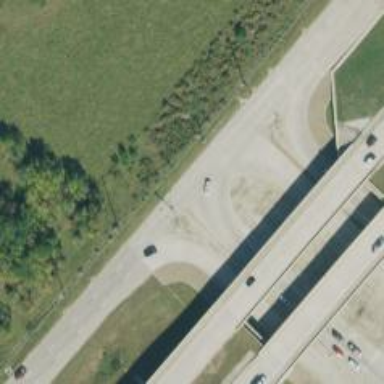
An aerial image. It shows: Secondary road with frontage road alongside.